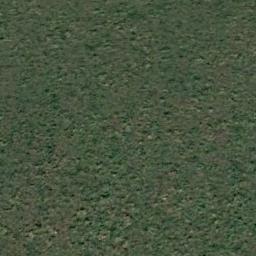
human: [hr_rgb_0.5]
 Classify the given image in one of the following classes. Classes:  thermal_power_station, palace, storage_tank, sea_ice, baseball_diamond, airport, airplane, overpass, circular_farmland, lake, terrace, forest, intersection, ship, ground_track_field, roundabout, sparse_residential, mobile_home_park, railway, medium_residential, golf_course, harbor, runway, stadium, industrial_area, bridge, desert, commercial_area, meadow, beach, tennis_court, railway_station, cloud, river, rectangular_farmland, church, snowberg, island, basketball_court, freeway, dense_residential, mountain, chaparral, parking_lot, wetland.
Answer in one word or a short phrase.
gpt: meadow